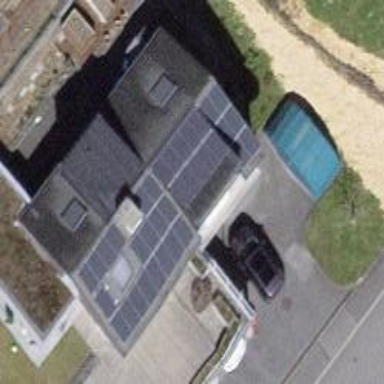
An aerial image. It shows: Solar power generator.